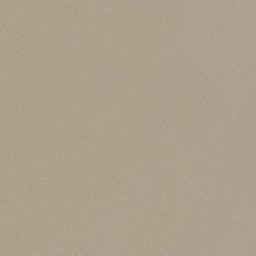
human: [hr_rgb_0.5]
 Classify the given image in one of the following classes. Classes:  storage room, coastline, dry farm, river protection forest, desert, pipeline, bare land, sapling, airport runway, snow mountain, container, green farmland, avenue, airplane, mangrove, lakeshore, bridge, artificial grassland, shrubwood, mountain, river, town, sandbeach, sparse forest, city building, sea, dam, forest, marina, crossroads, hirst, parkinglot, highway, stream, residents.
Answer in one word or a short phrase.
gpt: desert